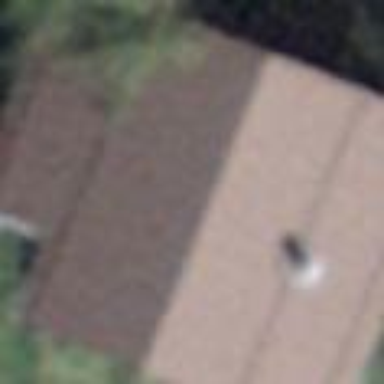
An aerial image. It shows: Cabin.